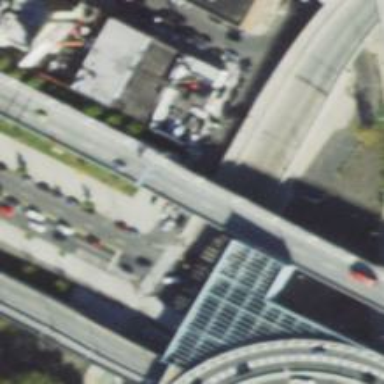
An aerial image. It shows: Primary highway with separate sidewalk.